Question: I am struggling to fix the following problem:
I have list of object and object type is int:
'''
int a = 1;
int b = 2;
int c = 3;
List<object> kk = new List<object>( );
kk.Add( ( object )a );
kk.Add( ( object )b );
kk.Add( ( object )c );
'''
and I want to cast the 'List<object>' to 'List<objecttype>' and in above example object type is int. I want to cast 'List<object>' to 'List<int>'. Is there a way address this problem?
I am looking for generic solution and assume no knowledge of casting type.

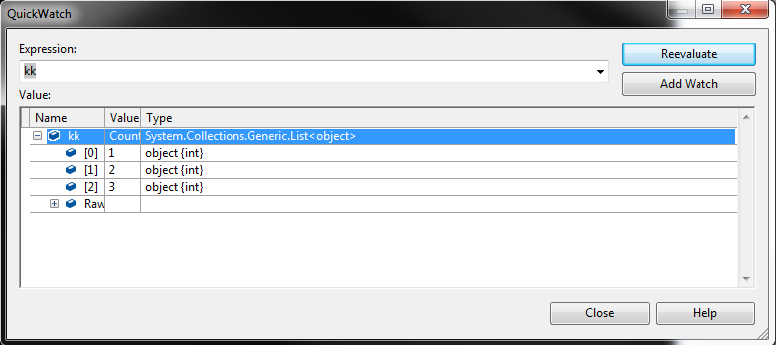
Answer: '''
var typeofkk = kk.ToArray( ).Select( x => x.GetType( ) ).ToArray( ).FirstOrDefault( );
Array ll = Array.CreateInstance( typeofkk, kk.Count );
Array.Copy( kk.ToArray (), ll, kk.Count );
'''
perhaps, this is not the solution which I was looking for but somehow it solved my problem.